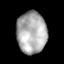
Tissue: lung
Cell type: Epithelial cells
Senescence score: 0.2334
Nuclear area (px): 1222
Mean DAPI intensity: 172.362